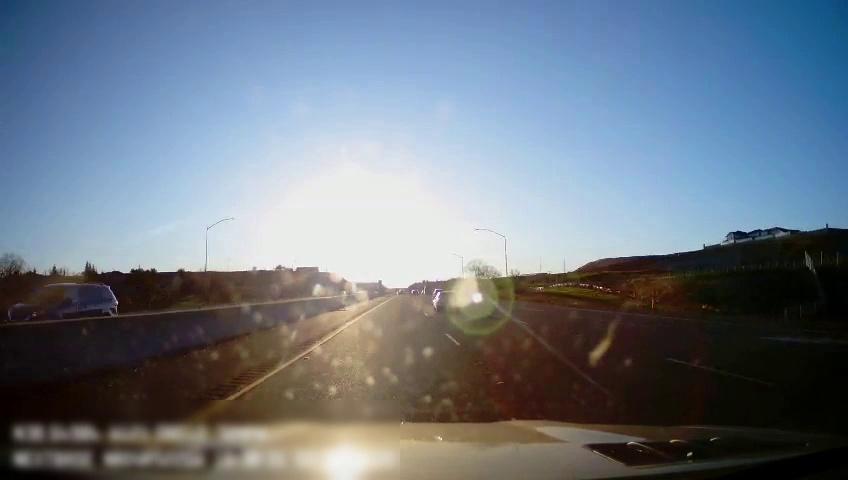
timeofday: Day
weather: Sunny
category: Drivable Space
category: Drivable Space
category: Vehicles | Car
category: Vehicles | SUV
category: Lanes | Current Lane
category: Lanes | Current Lane
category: Lanes | Alternate Lane
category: Lanes | Alternate Lane